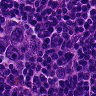
Metastatic tissue present: yes